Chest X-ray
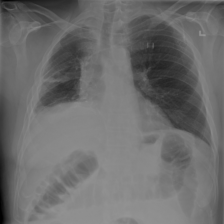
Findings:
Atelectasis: negative
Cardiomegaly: negative
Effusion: negative
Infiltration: negative
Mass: negative
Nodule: negative
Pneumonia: negative
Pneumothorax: negative
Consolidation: negative
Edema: negative
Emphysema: negative
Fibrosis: negative
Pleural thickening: negative
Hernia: negative